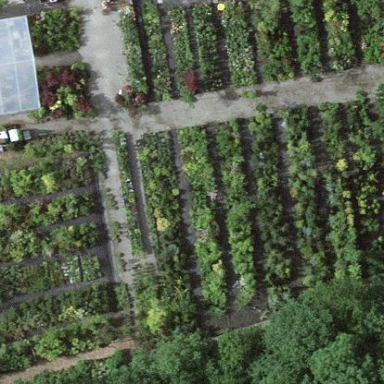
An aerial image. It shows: Garden that is leisure land.